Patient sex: M
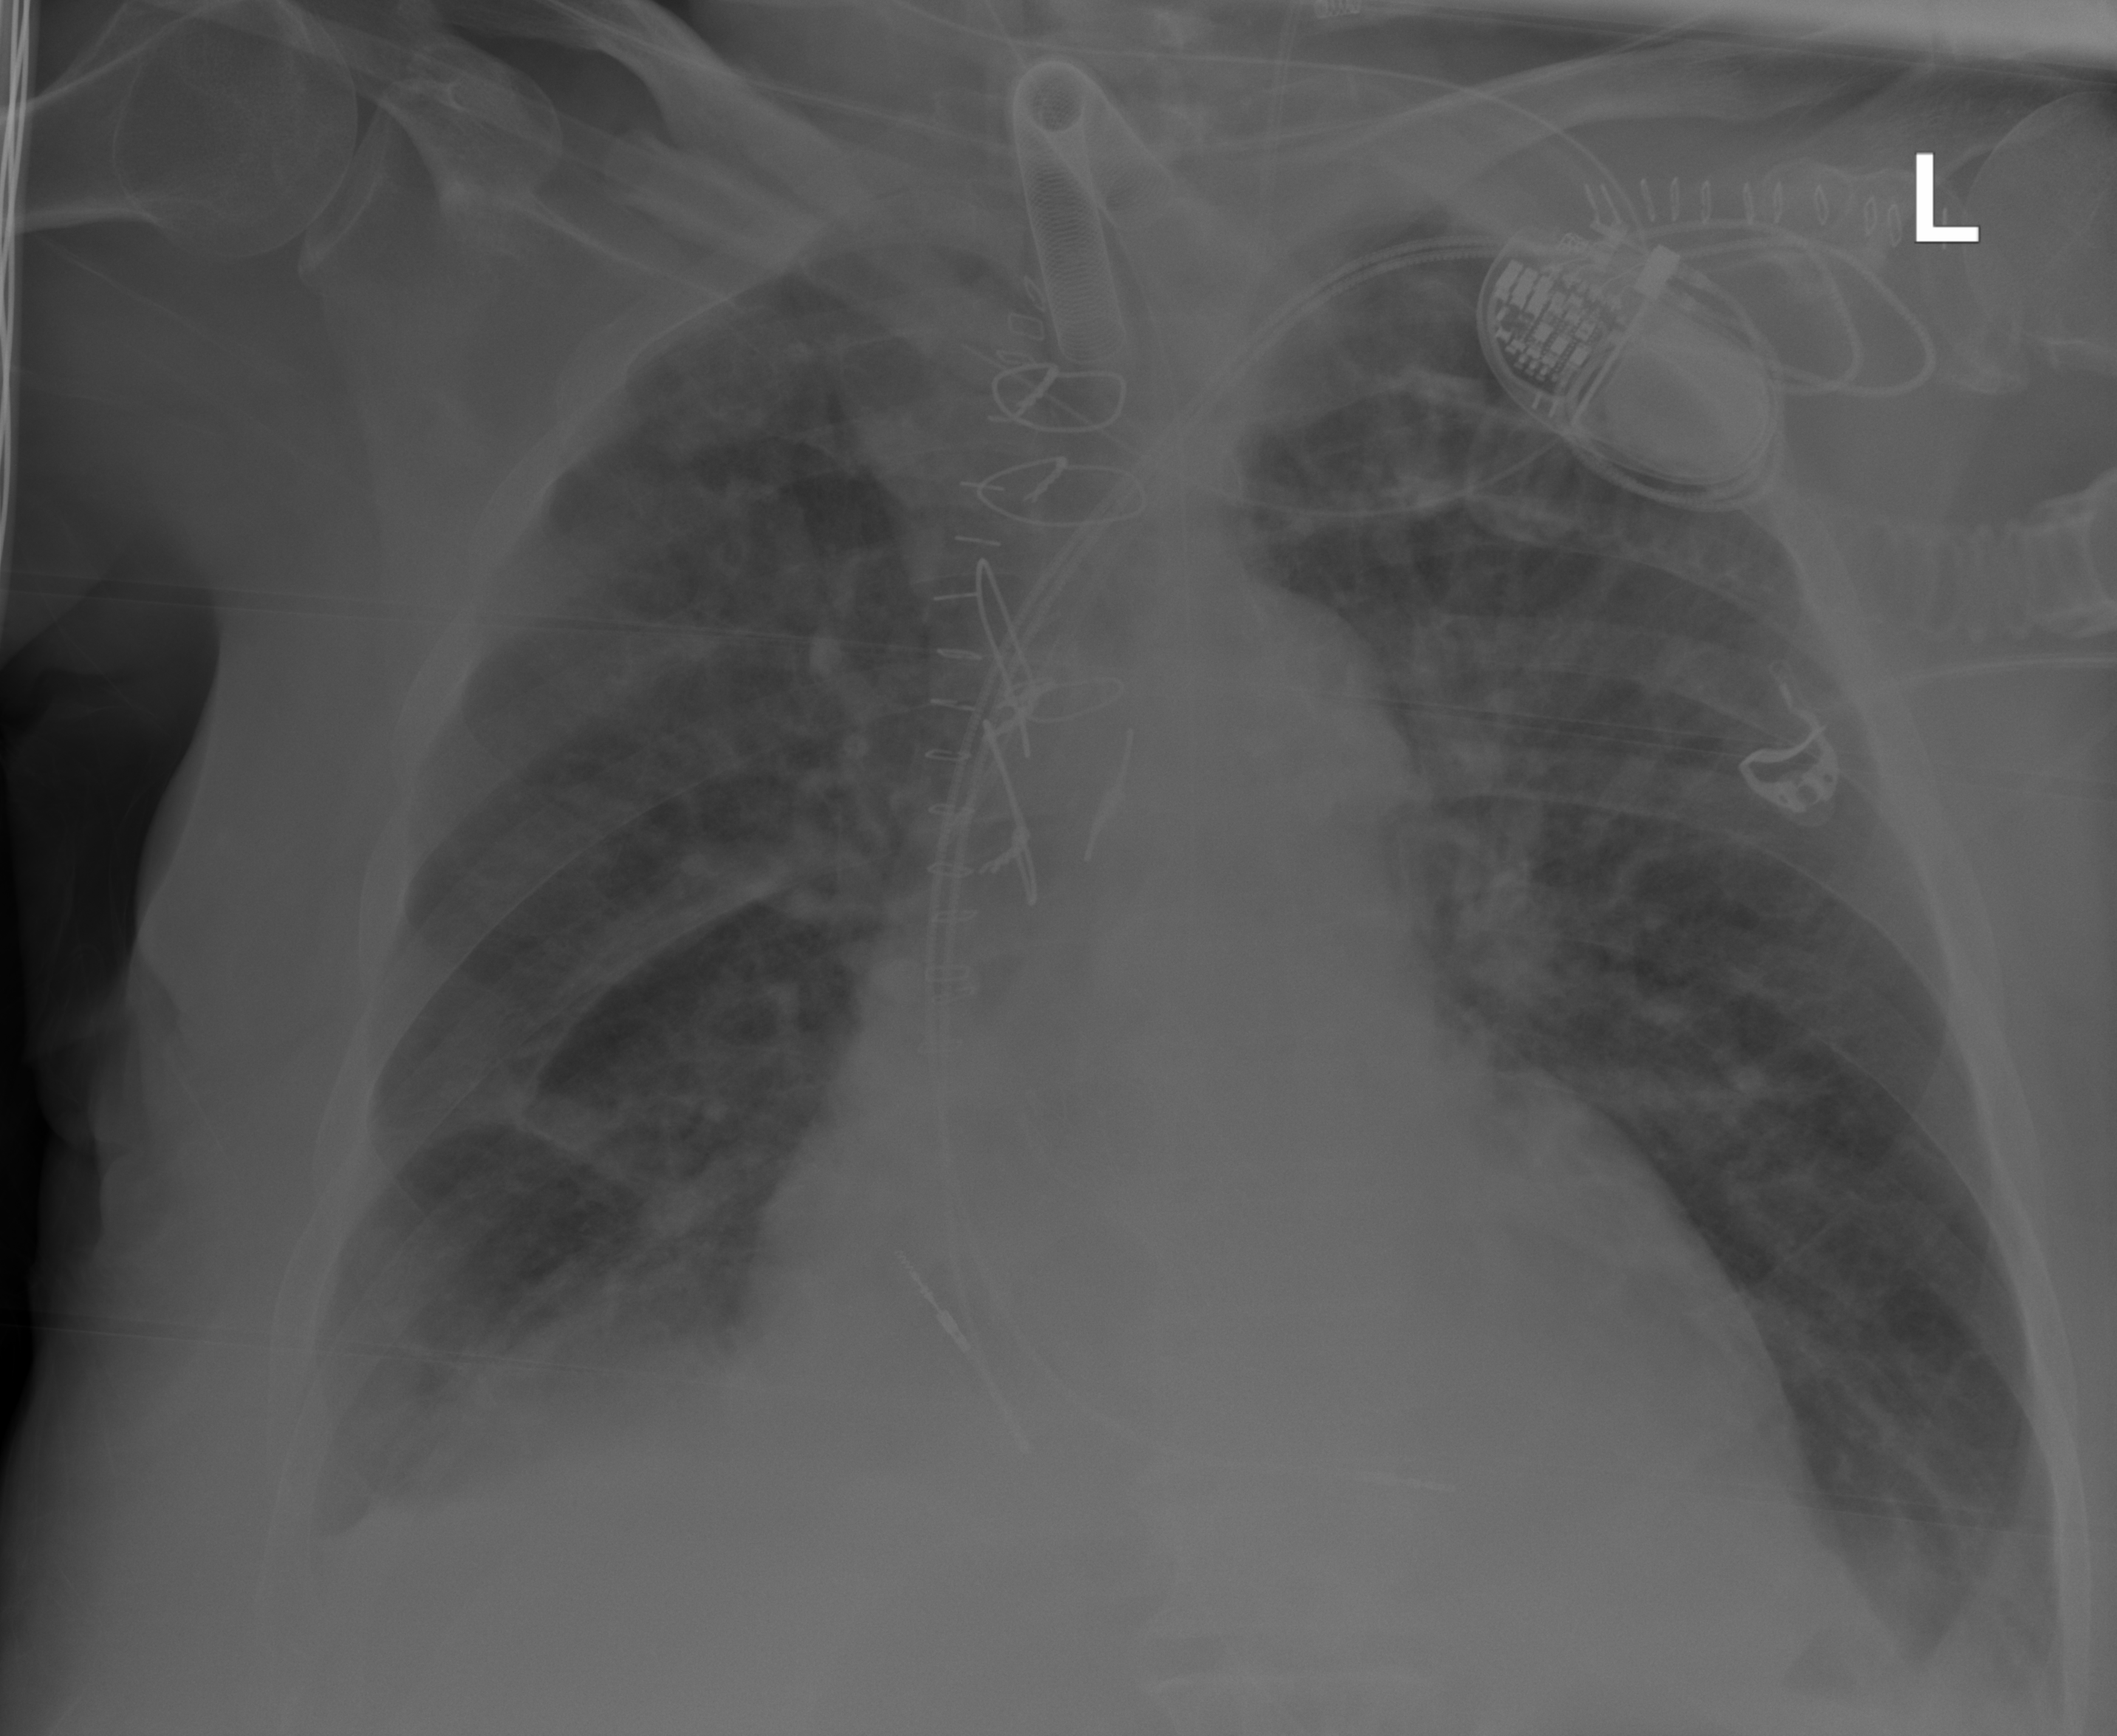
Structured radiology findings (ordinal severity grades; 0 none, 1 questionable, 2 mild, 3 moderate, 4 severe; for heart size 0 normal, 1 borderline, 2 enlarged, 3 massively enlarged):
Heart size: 2
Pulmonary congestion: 2
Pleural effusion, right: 2
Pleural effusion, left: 2
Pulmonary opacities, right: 2
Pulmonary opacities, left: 2
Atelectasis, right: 2
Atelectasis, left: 2